Field crop: maize
Growth stage: 2
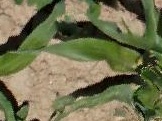
Species: maize